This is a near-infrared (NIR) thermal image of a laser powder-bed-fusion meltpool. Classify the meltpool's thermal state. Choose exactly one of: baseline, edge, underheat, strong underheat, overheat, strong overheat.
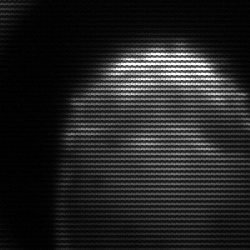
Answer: edge